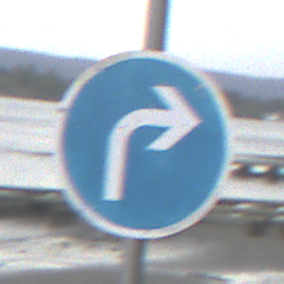
Verkehrszeichen: VorgeschriebeneFahrtrichtungRechts
Umgebung: Outdoor, Suburban
Tageszeit: Midday
Wetter: Overcast
Licht: Natural
Jahreszeit: NotSpecified
Kontrast: LowContrast